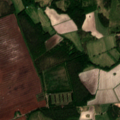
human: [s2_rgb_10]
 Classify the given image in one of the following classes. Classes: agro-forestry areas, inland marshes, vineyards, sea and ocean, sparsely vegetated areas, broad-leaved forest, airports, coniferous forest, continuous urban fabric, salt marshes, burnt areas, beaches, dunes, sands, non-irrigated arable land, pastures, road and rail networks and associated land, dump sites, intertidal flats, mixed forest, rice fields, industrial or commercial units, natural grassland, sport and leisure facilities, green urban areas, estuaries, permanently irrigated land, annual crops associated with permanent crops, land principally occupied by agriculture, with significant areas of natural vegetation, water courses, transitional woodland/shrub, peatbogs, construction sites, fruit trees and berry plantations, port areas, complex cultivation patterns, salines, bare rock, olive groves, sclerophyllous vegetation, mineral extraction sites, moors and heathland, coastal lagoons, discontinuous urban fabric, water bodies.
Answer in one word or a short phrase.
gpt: non-irrigated arable land, coniferous forest, mixed forest, peatbogs